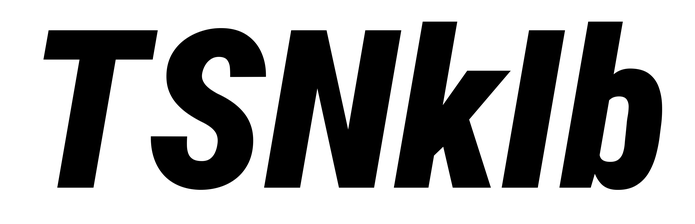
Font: Roboto-Italic_Condensed_Black_Italic